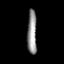
Tissue: lung
Cell type: Endothelial cells
Senescence score: 0.6053
Nuclear area (px): 405
Mean DAPI intensity: 145.195